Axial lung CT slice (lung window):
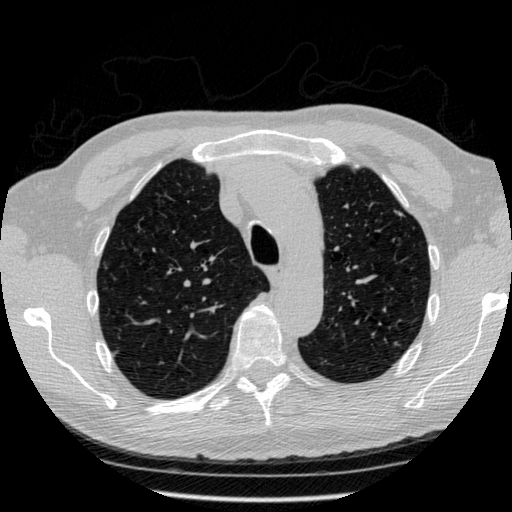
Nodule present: no